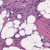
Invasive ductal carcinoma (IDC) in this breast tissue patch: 1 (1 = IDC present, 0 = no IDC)